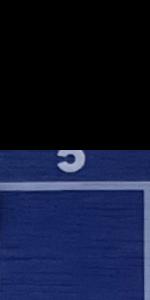
Label: Empty